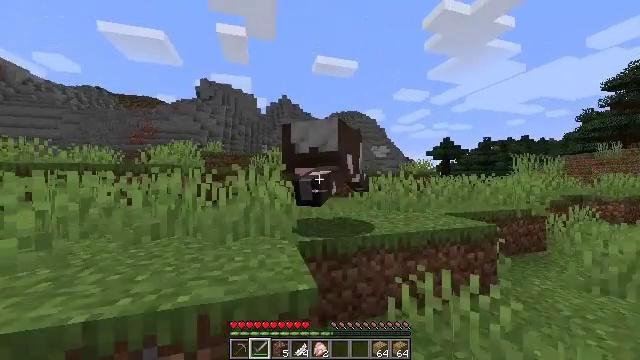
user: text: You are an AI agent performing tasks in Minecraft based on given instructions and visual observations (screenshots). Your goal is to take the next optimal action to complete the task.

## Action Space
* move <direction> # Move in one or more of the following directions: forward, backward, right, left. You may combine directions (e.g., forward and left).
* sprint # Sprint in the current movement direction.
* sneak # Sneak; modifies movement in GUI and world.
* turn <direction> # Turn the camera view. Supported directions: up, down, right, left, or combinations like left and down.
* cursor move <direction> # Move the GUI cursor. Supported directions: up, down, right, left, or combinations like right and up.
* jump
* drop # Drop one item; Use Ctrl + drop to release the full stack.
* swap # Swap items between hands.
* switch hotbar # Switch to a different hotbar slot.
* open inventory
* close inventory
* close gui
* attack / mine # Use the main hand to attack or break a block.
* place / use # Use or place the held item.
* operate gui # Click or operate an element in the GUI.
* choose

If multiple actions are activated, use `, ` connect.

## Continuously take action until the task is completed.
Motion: motion action
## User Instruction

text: Hunt a cow.
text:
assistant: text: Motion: sprint